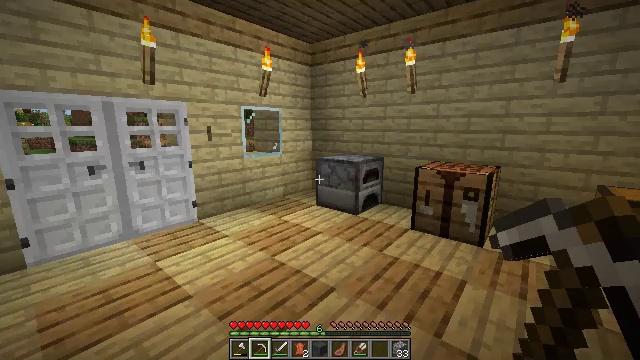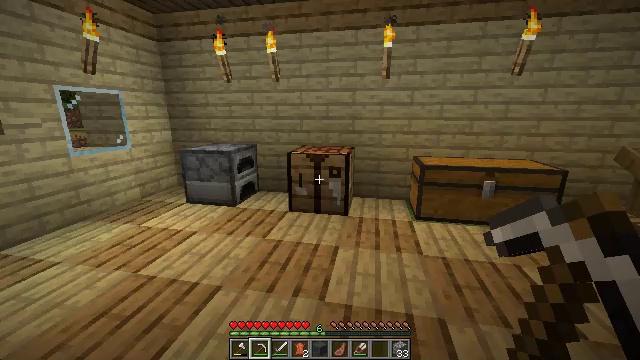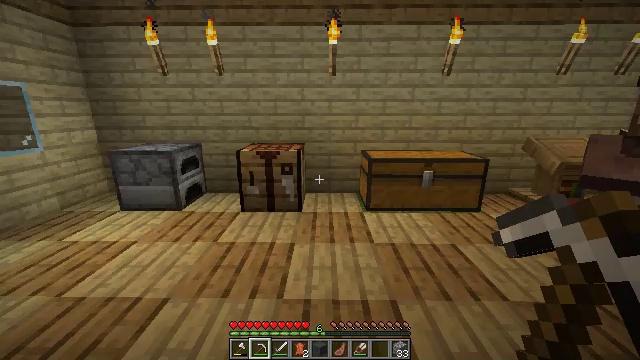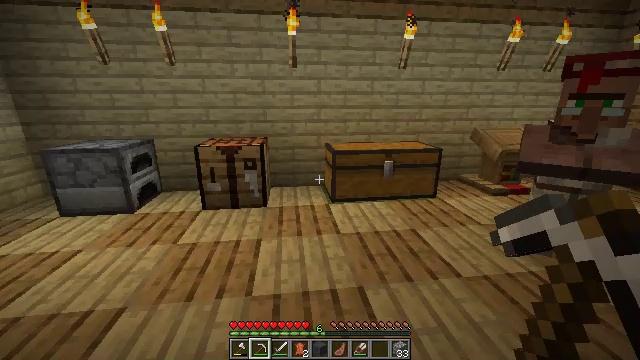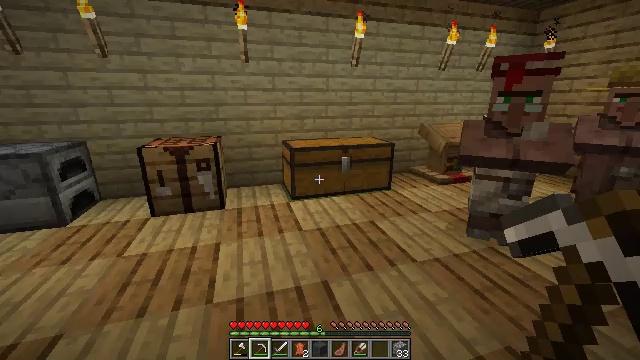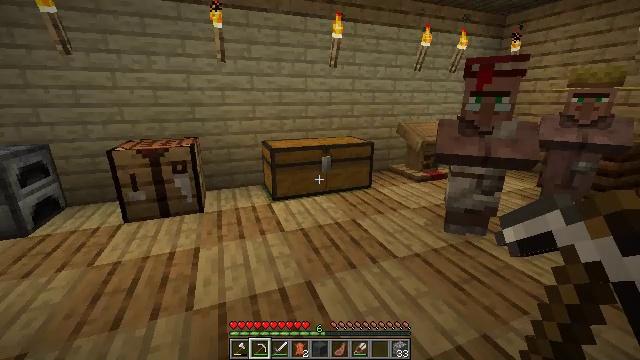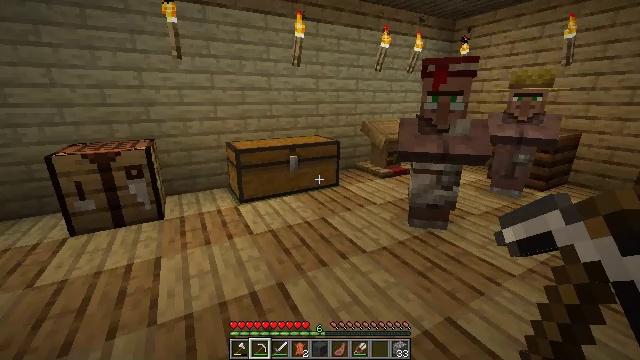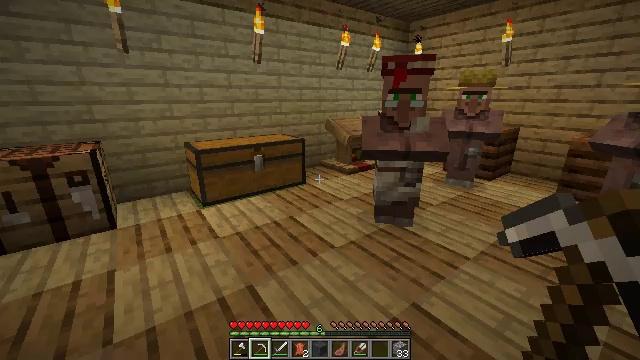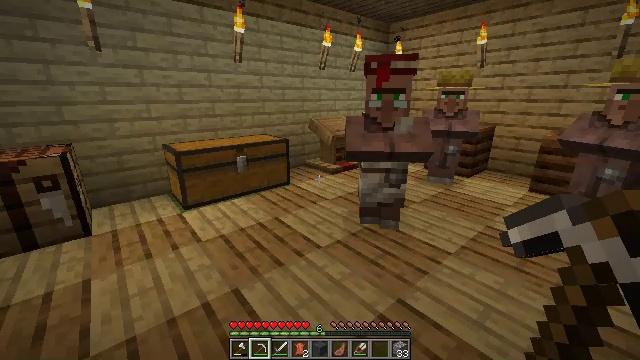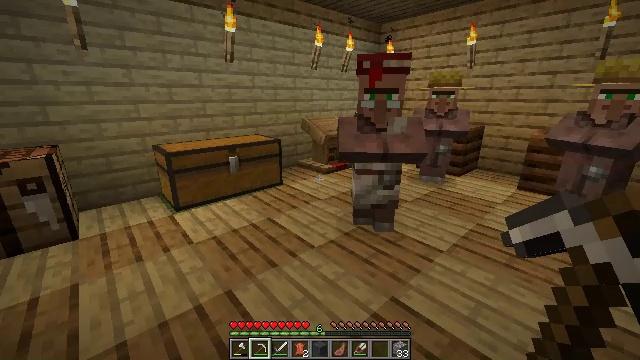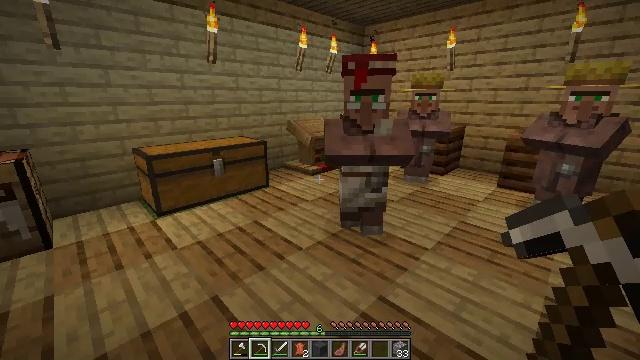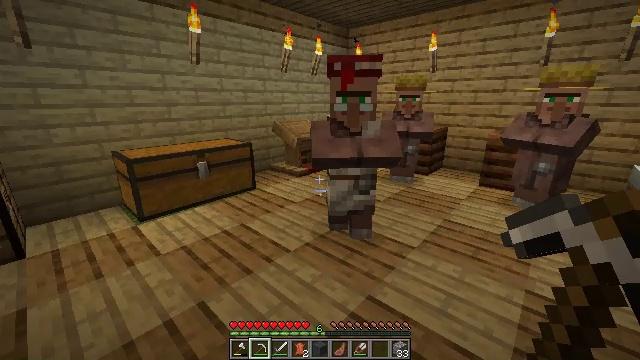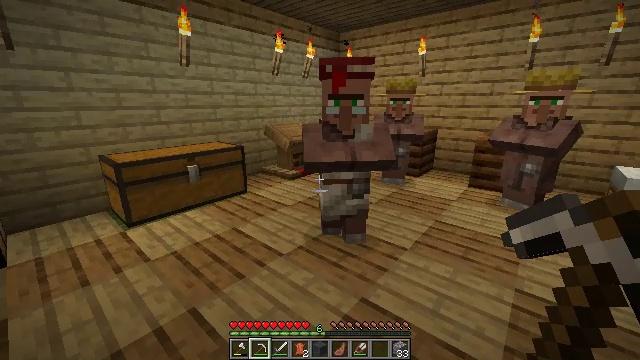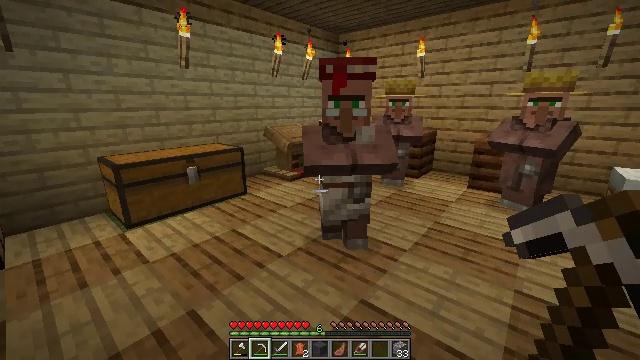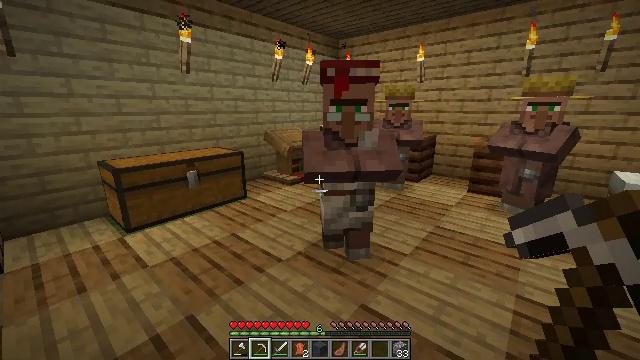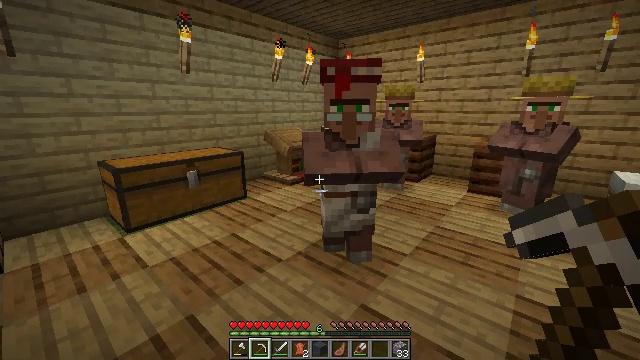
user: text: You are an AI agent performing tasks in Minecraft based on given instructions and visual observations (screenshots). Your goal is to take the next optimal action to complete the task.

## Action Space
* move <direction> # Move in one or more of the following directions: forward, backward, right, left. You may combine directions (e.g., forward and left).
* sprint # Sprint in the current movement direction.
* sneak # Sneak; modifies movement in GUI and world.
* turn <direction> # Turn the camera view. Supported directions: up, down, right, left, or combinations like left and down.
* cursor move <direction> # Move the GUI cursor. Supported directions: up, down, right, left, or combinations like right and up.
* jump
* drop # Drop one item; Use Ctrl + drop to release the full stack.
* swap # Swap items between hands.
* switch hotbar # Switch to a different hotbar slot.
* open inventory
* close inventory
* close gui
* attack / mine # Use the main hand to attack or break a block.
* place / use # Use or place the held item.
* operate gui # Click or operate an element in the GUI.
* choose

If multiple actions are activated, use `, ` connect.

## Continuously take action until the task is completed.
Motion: motion action
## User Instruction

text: Open inventory and craft sugar with sugarcane.
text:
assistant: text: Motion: turn right and down
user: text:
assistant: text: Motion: turn right
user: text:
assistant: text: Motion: turn right and down
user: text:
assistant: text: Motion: turn right
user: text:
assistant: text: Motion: turn right
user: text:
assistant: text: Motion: turn right
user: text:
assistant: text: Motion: turn right
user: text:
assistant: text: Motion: turn right
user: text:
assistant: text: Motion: turn right
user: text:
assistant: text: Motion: turn right
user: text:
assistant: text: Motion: turn right
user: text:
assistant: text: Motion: turn right
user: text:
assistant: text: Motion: no_op
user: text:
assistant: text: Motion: no_op
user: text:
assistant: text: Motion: no_op
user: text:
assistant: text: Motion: no_op
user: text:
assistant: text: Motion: move forward
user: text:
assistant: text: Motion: move forward
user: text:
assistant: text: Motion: move forward
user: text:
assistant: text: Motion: move forward, turn right
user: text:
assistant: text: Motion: turn right
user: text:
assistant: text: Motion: turn right
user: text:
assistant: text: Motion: turn right
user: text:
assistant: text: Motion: no_op
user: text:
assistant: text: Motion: no_op
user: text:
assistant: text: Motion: no_op
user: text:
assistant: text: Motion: no_op
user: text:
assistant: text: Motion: turn right
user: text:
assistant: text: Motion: turn right and down
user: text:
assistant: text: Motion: turn right and down